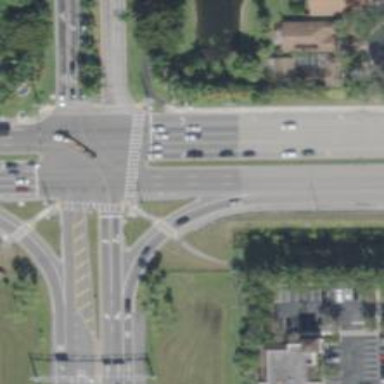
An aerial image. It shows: Footway that serves as traffic island.